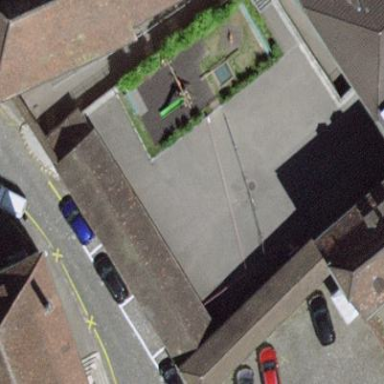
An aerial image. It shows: Playground area for leisure land.